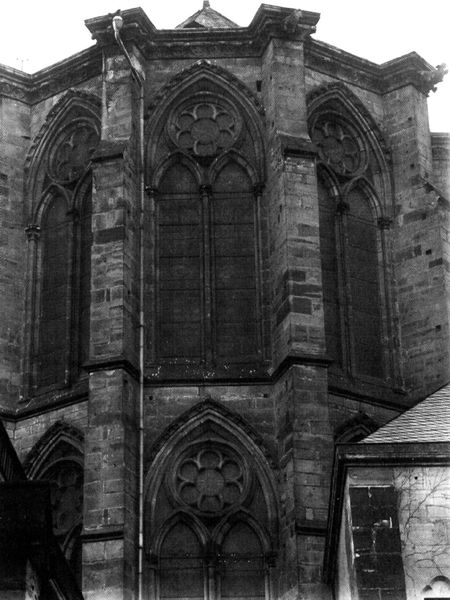
Titel: Liebfrauenkirche in Trier
Standort: Trier, Liebfrauenkirche (EU - D - RP)
Schlagwörter: dunkel, himmel, weiß, blume, fenster, glas, grau, lampe, laterne, schwarz, säule, tür, dach, haus, architektur, stein, steine, kirche, gotik, turm, ansicht, bogen, fassade, mauer, pilaster, detail, foto, fotografie, bögen, dom, regenrinne, rückseite, schwarzweiß, aussenansicht, gemäuer, gotisch, rosette, spitzbogen, spitzbögen, chor, aussen, regenrohr, gothik, rosetten, lanzettfenster, masswerk, dachrinne, romanisch, strebepfeiler, spitzbogenfenster, köln, stabwerk, lanzett, gebaut